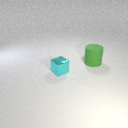
small cyan metal cube in front of large green rubber cylinder